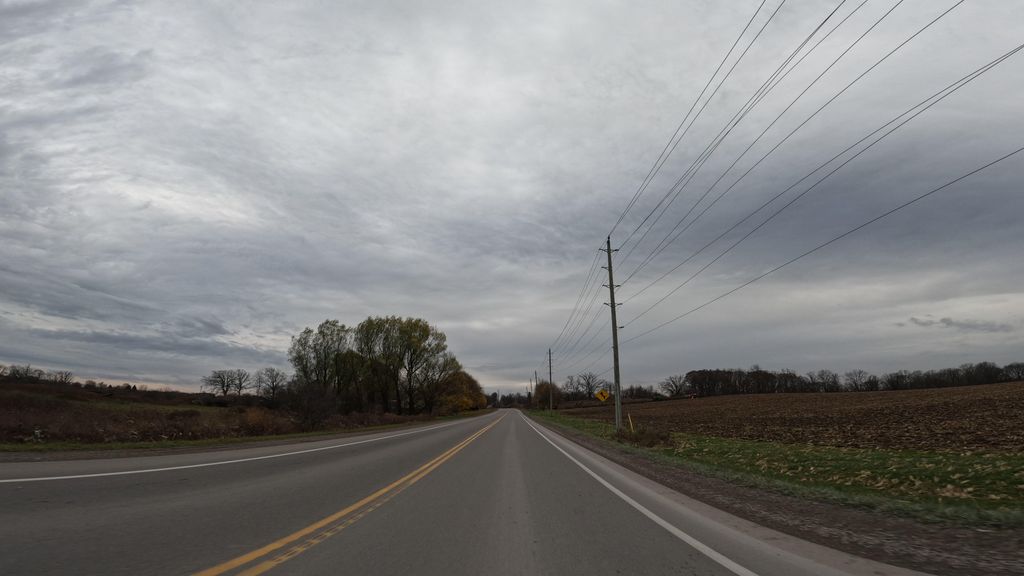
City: hamilton